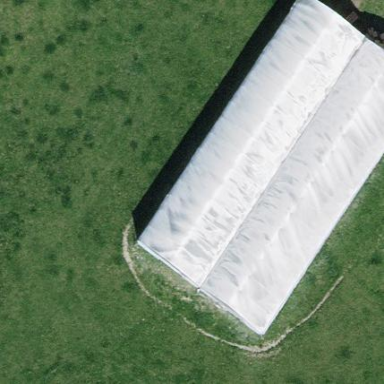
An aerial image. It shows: Greenhouse.